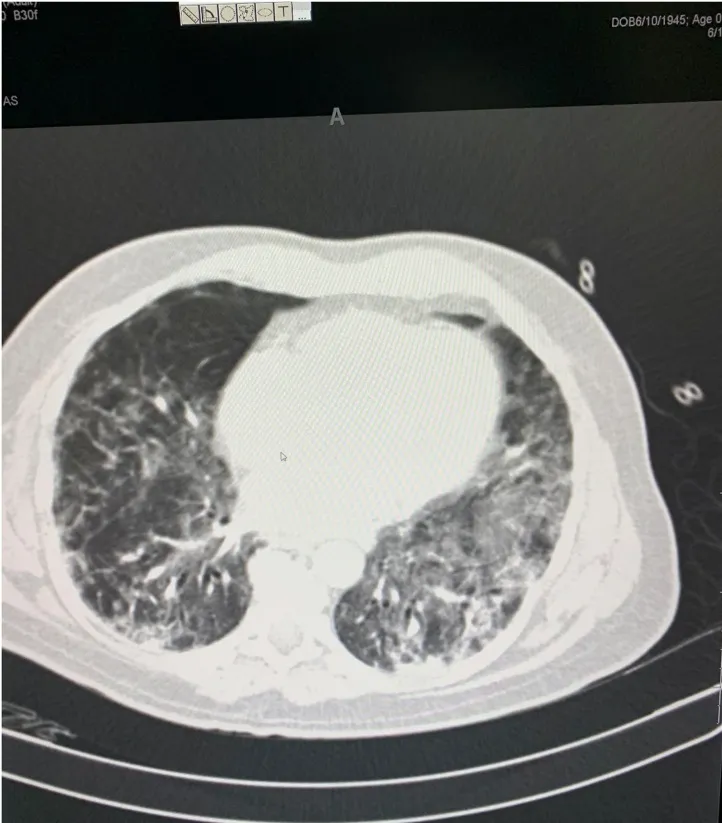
CT chest shows signs of bilateral COVID-19 pneumonia.
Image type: radiology (ct)